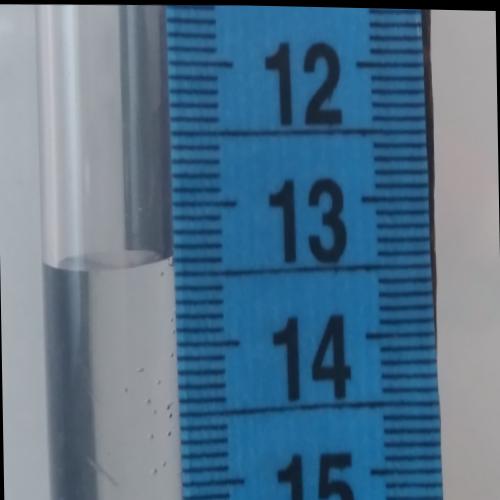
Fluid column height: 13.4 cm